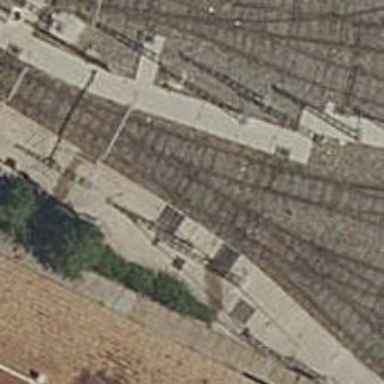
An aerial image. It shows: Yard with electrified contact lines. There is one track in the yard.